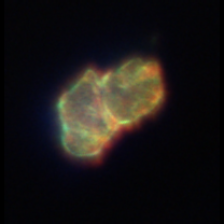
Taxon: Akashiwo
Group: Dinoflagellates